Question: How to show uploaded files using multiple upload files?
With data like this

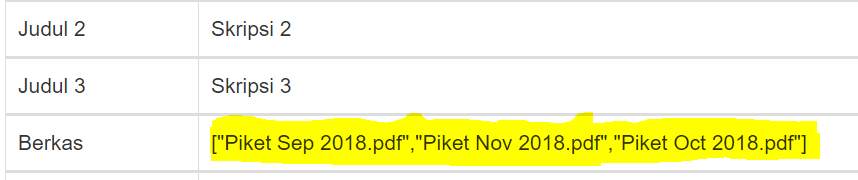
Answer: Lets consider you name is in this variable = $uploadedFiles;
'''
$uploadedFiles = ["file1","file2","file3"];
$temp = json_decode($uploadedFiles);
foreach($temp as $name) {
echo $name;
}
'''
It will print your file name 1 by 1